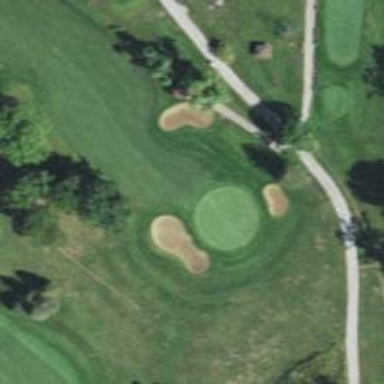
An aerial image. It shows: View of golf hole.